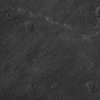
Atmospheric dust classification: not_dusty